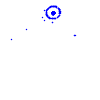
Particle: pion